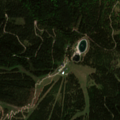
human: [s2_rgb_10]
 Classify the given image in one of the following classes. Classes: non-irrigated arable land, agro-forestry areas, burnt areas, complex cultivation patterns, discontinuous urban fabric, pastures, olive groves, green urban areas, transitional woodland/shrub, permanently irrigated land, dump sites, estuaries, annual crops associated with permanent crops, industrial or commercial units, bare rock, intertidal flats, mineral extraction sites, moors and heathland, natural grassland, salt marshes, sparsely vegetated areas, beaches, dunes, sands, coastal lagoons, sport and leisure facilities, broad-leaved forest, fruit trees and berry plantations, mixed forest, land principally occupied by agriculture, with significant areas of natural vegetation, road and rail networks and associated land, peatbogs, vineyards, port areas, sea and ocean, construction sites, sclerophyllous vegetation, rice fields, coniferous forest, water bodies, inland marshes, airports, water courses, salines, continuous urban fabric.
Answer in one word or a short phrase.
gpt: sport and leisure facilities, coniferous forest, mixed forest